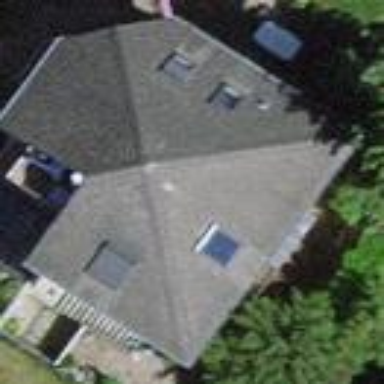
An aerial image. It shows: Detached building with pyramidal roof shape.